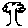
Label: tree